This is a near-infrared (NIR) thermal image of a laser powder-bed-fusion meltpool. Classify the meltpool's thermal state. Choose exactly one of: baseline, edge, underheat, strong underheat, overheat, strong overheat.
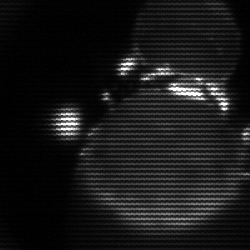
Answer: edge